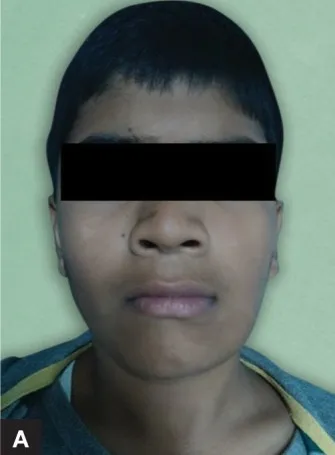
Extraoral photographs of case 1:. Preoperative photograph.
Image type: medical_photograph (other_medical_photograph)